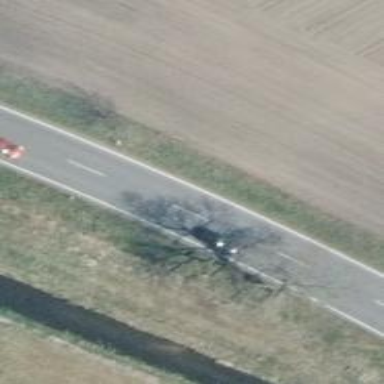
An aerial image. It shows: Asphalt road classified as primary highway.